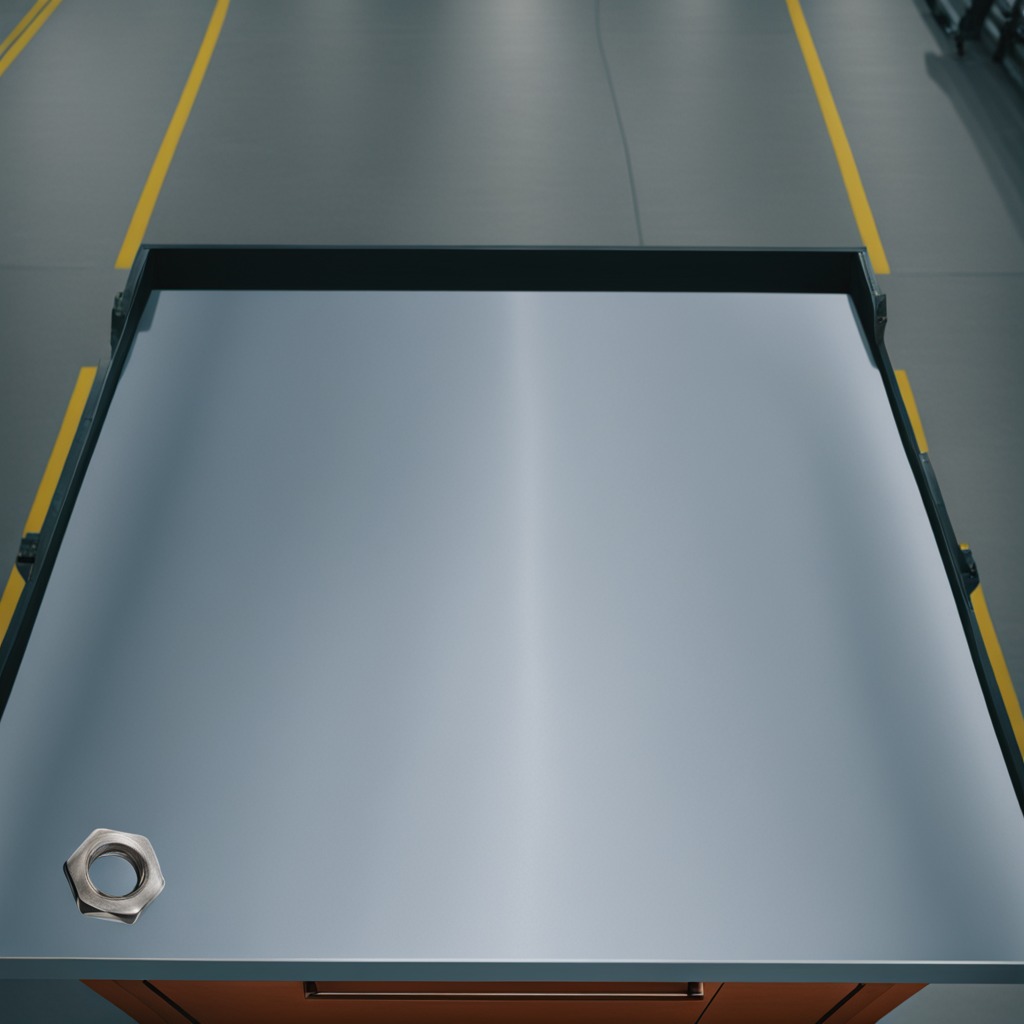
A metal nut is lying on the toolbox surface.